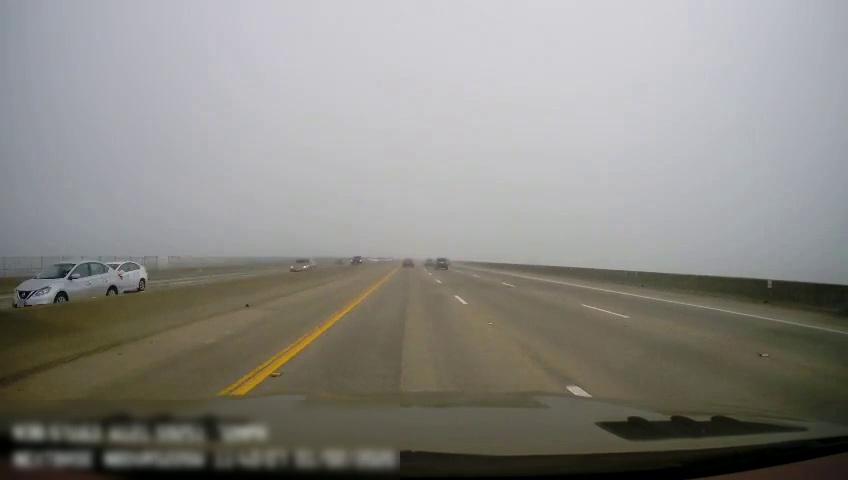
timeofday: Day
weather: Cloudy
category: Drivable Space
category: Drivable Space
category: Vehicles | Car
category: Vehicles | Car
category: Vehicles | Car
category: Vehicles | Car
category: Vehicles | Car
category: Vehicles | Car
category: Vehicles | Car
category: Lanes | Current Lane
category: Lanes | Current Lane
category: Lanes | Alternate Lane
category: Lanes | Alternate Lane
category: Lanes | Alternate Lane
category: Lanes | Opposite Lane
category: Lanes | Opposite Lane